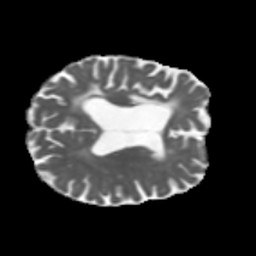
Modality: MD
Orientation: axial
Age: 63
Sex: female
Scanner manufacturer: siemens
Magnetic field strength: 3 T
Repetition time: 5.47 s
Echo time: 0.0854 s